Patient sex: M
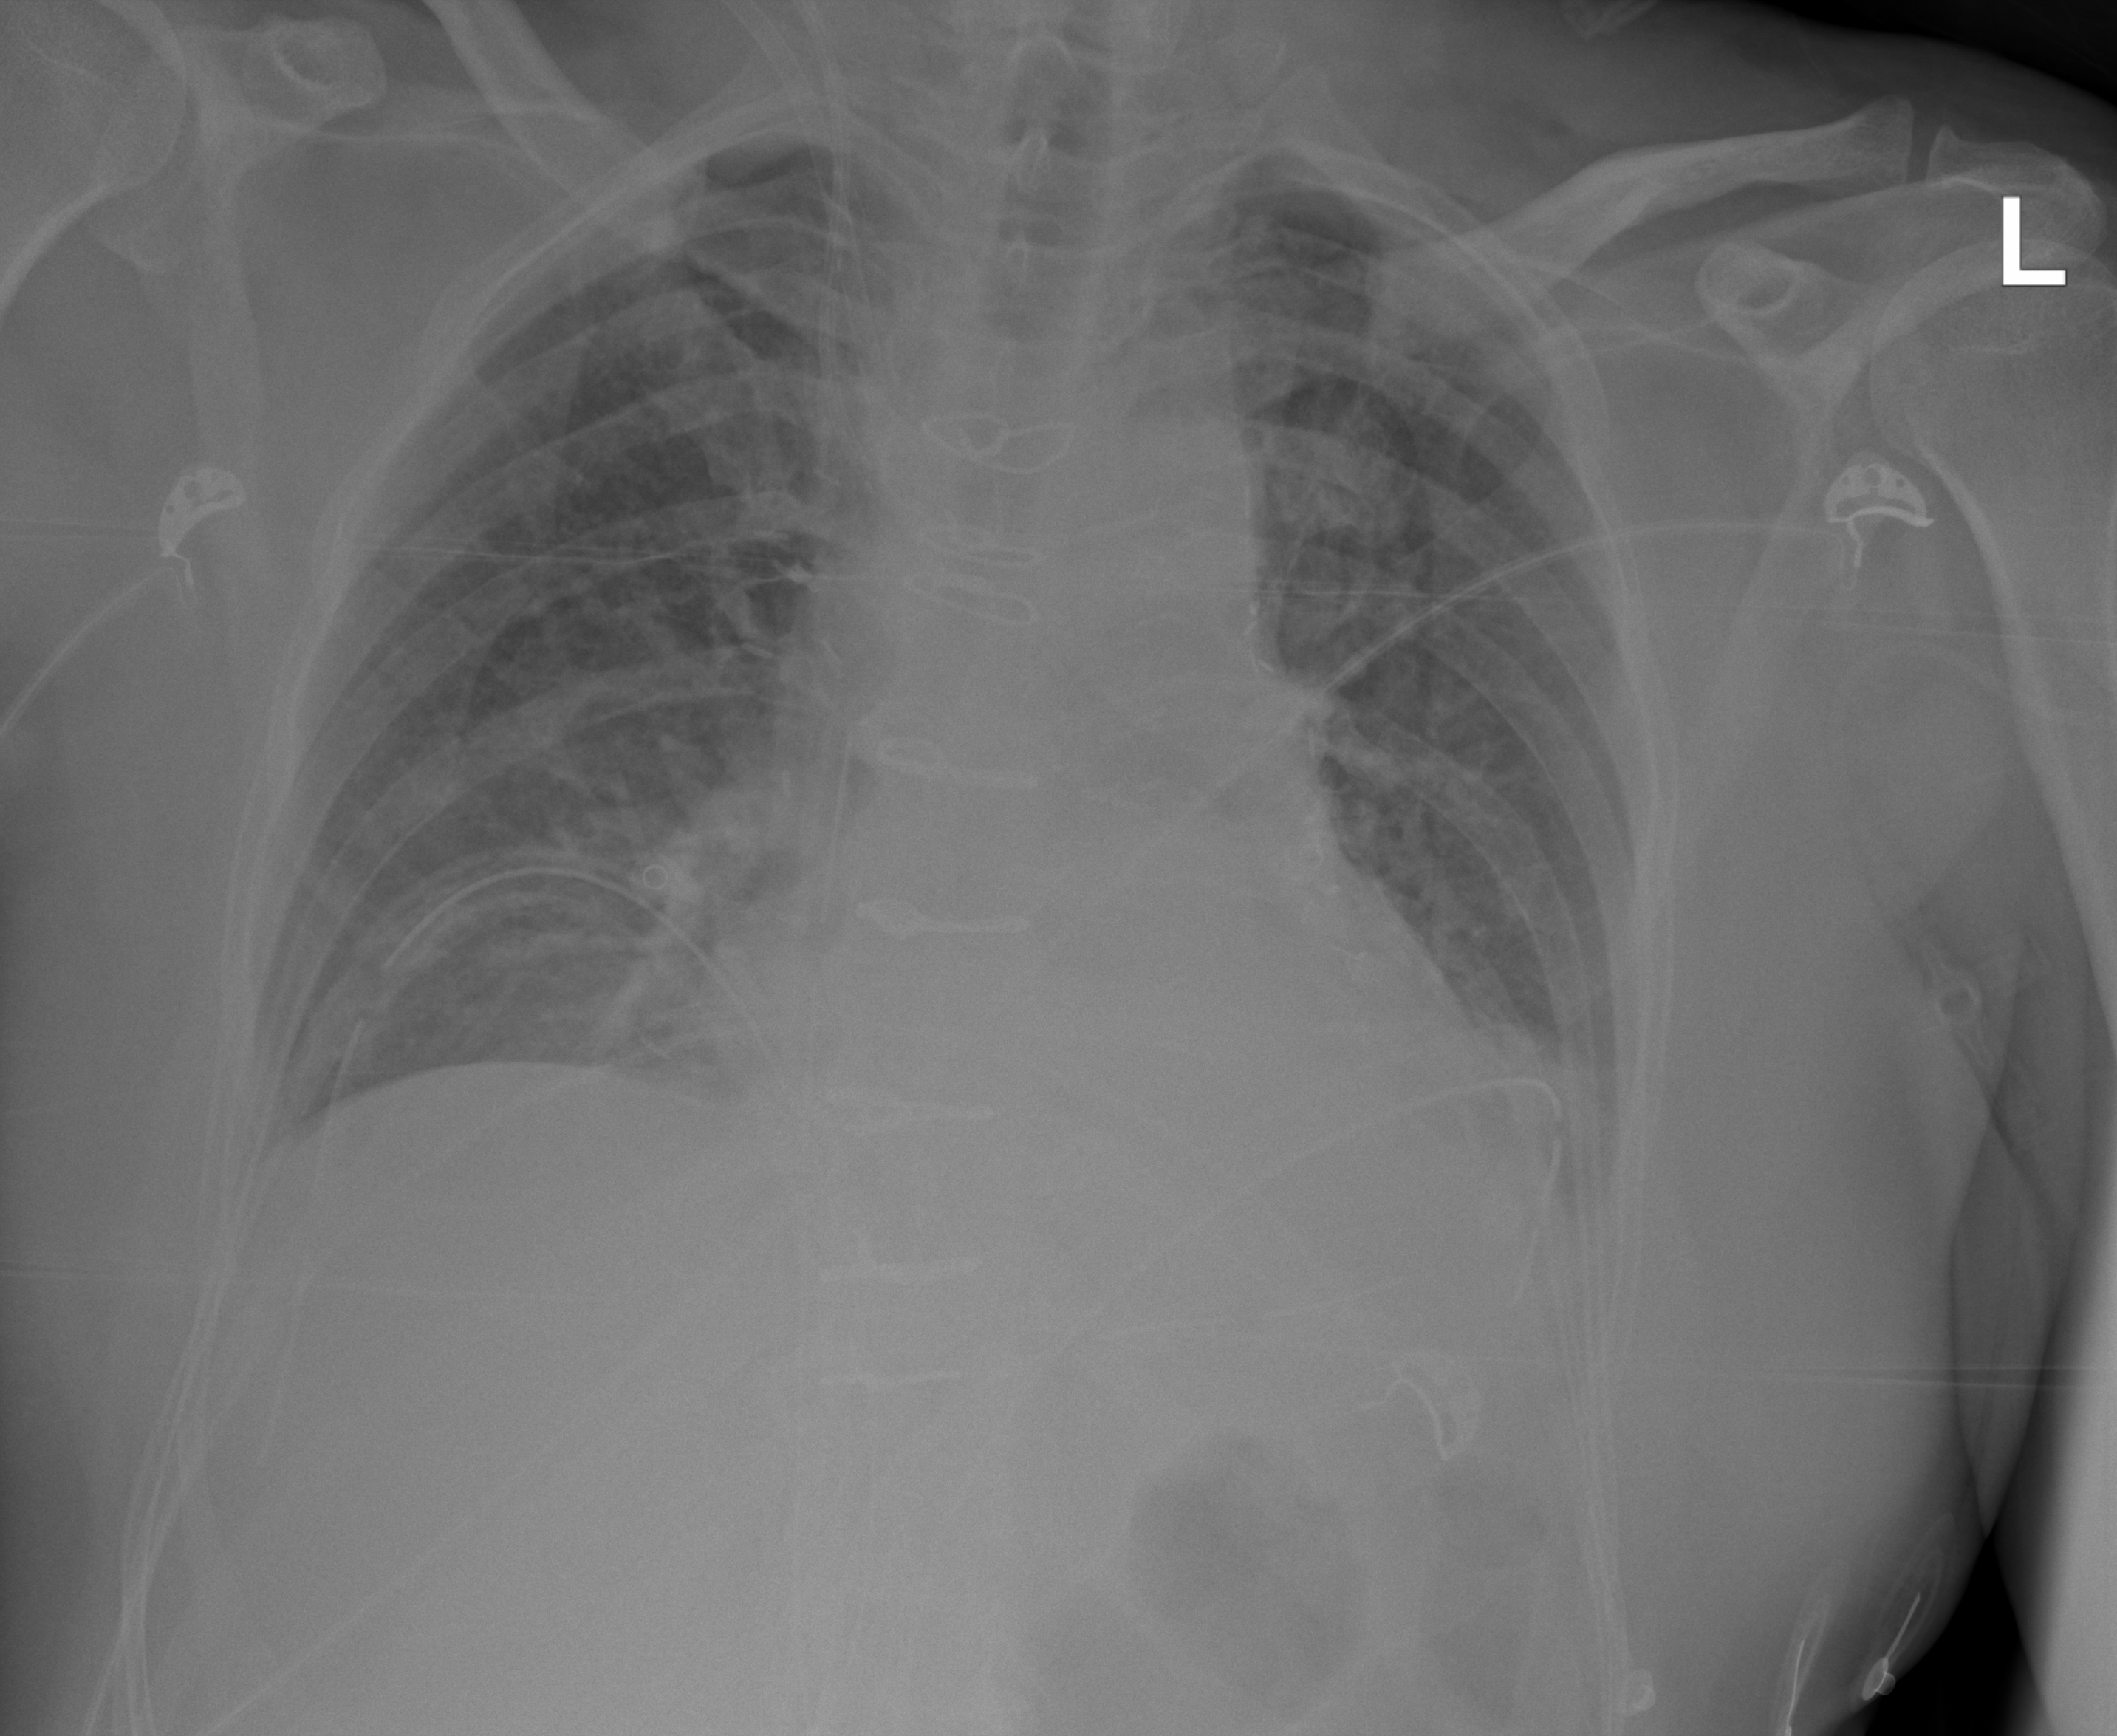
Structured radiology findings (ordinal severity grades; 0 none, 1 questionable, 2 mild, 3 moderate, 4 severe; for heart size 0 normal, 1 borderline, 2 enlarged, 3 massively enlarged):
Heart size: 2
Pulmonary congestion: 2
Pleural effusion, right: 0
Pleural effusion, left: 2
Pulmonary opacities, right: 1
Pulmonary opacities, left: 1
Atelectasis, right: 0
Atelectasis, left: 2